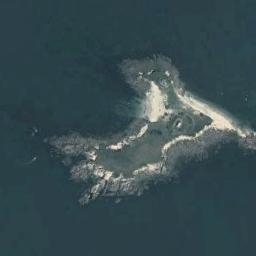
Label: island